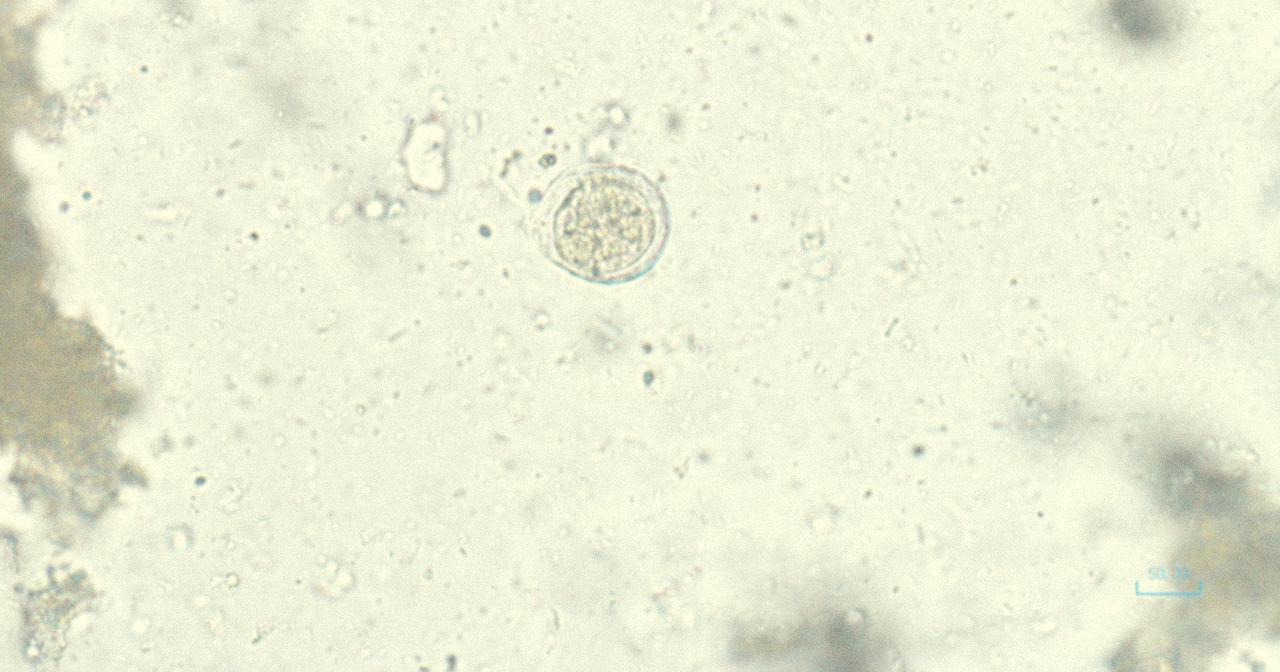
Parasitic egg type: Hymenolepis nana